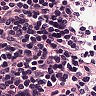
Metastatic tissue present: no